Question: See the following screenshot for clarification:

I want to have a standard multi-select listbox that works normally. Unfortunately, the Windows Forms ListBox (with 'SelectionMode.MultiExtended') is not fully functional. The missing functionality is that it doesn't let you select a disjoint set of items by using Ctrl+Arrow keys and Ctrl+Space. (Try it in Windows Explorer to see how it's supposed to work.) I am trying to subclass ListBox and add this missing functionality. To this end, I intend to respond to Ctrl+Arrow keys in the 'OnKeyDown' protected method, but in order to do so, I need to be able to move the outline without changing the set of selected items. How do I do that?
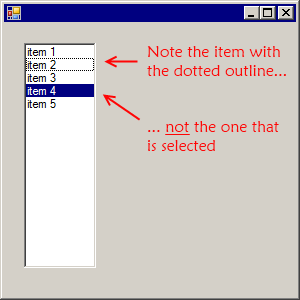
Answer: You can do this by sending the <URL> message to the list box:
'''
[DllImport("user32.dll", CharSet = CharSet.Auto)]
public static extern uint SendMessage(IntPtr hWnd, uint msg, uint wParam, uint lParam);
public const uint LB_SETCARETINDEX = 0x019E;
public const uint LB_GETCARETINDEX = 0x019F;
[...]
public int OutlineIndex
{
get
{
return (int) WinAPI.SendMessage(Handle, WinAPI.LB_GETCARETINDEX, 0, 0);
}
set
{
if (value < 0 || value >= Items.Count)
throw new ArgumentException("OutlineIndex cannot be negative or greater than the size of the collection.", "value");
WinAPI.SendMessage(Handle, WinAPI.LB_SETCARETINDEX, (uint) value, 0);
}
}
'''